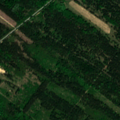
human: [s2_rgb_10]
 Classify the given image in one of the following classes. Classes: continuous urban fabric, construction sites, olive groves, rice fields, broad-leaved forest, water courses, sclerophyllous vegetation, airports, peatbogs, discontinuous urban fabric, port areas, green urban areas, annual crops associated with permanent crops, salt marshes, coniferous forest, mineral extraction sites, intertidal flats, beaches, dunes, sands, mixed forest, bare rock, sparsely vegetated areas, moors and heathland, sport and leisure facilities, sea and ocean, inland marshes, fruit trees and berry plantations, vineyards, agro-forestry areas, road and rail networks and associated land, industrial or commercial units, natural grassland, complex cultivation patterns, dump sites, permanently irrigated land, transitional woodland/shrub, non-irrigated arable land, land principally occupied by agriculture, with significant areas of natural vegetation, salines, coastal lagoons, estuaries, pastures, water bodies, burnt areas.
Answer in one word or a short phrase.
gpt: broad-leaved forest, coniferous forest, mixed forest, transitional woodland/shrub